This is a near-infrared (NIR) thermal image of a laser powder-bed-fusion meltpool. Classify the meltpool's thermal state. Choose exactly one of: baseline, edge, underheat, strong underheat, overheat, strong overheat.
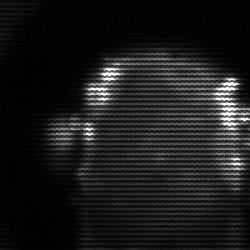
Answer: baseline